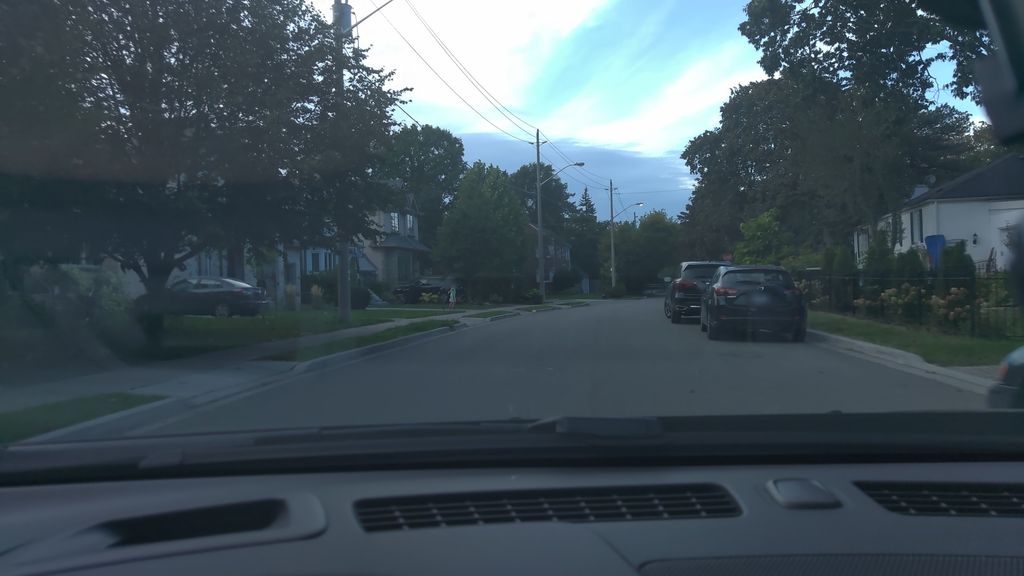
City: toronto